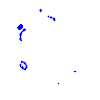
Particle: kaon